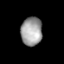
Tissue: lung
Cell type: Epithelial cells
Senescence score: 0.2233
Nuclear area (px): 593
Mean DAPI intensity: 159.472